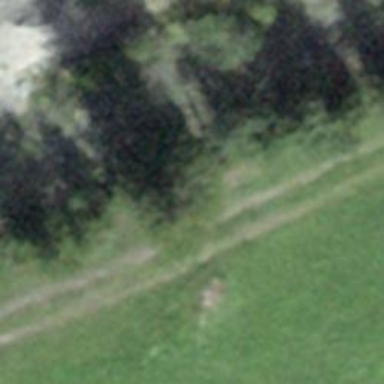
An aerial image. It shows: Grass track with grade3 surface.